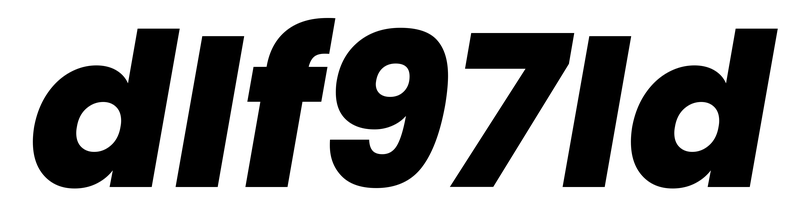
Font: Poppins-ExtraBoldItalic